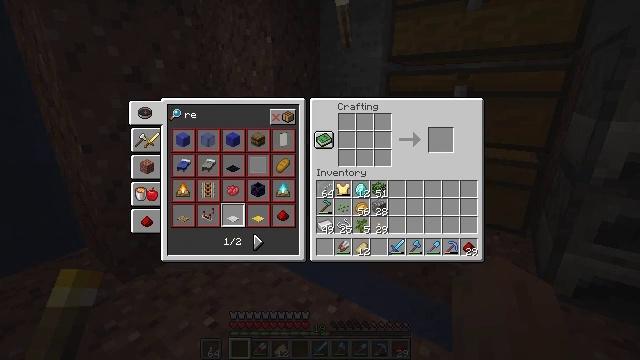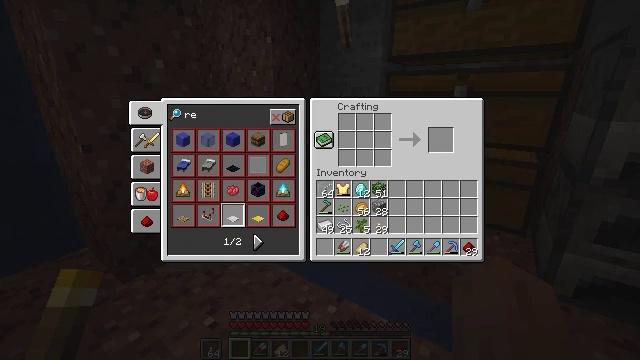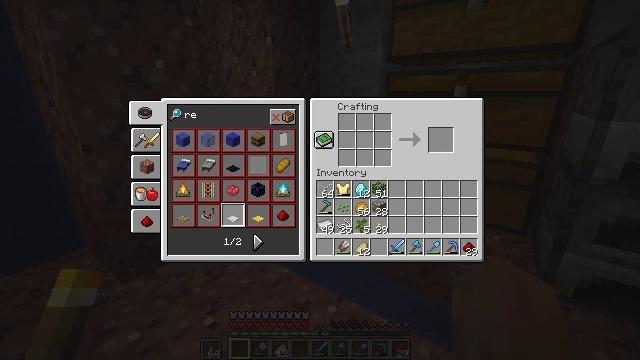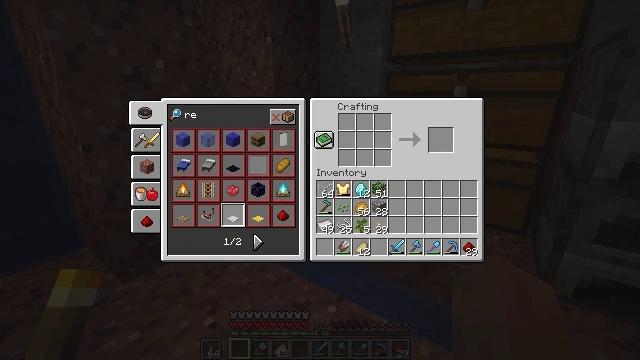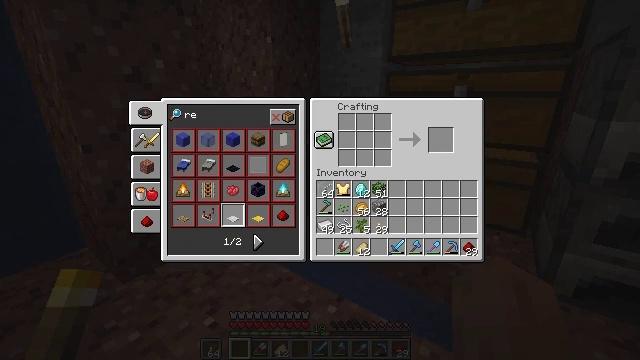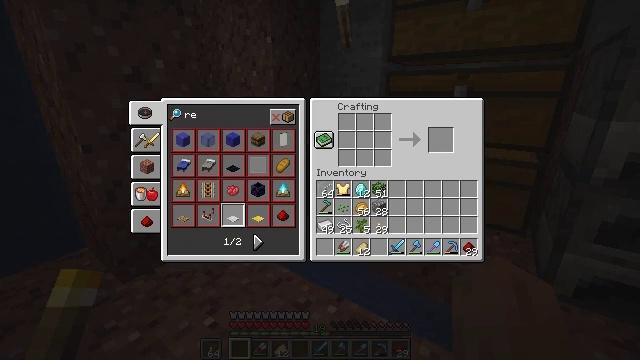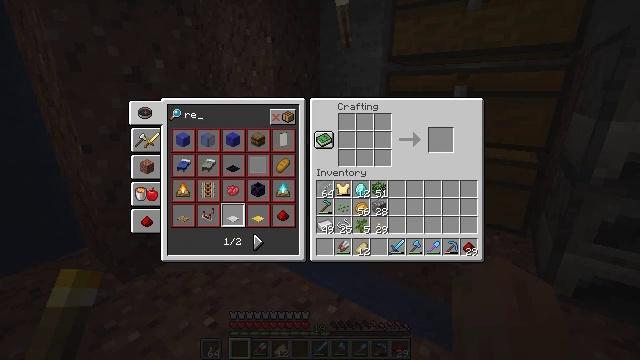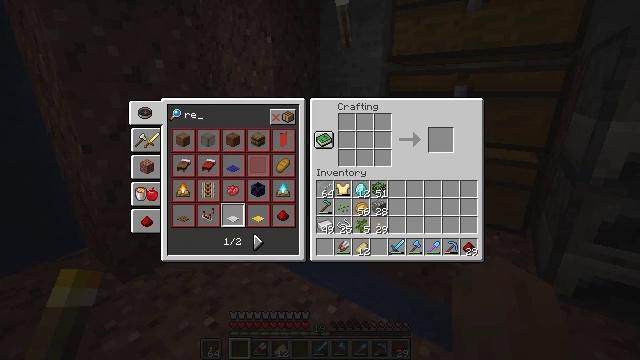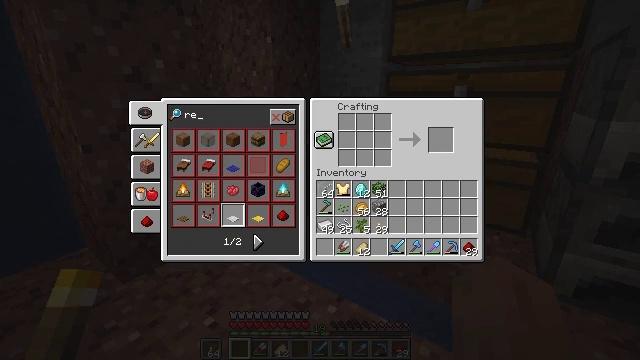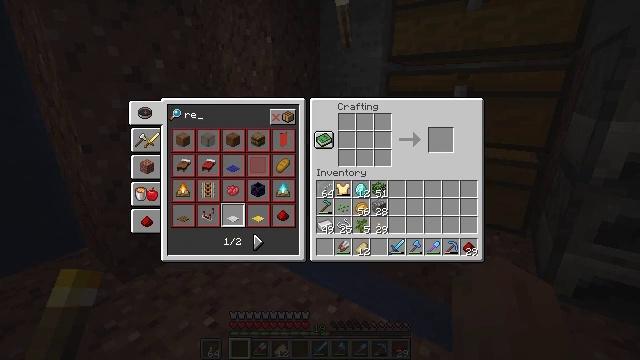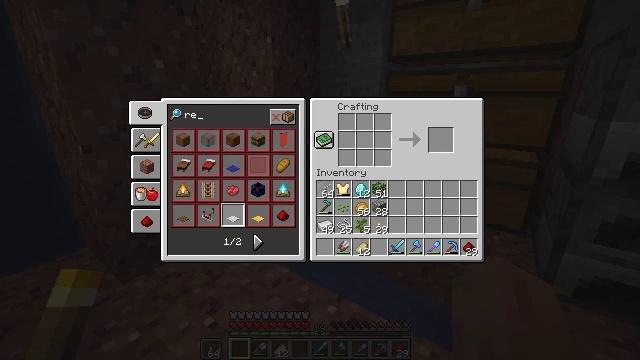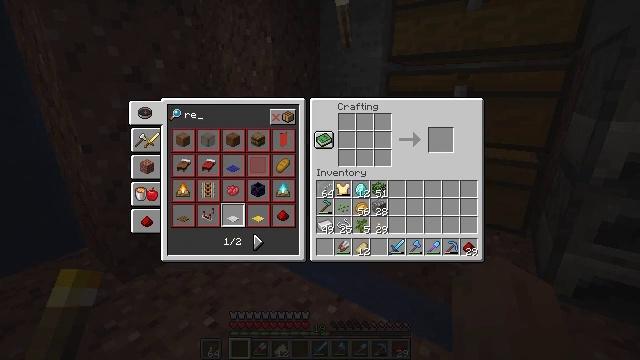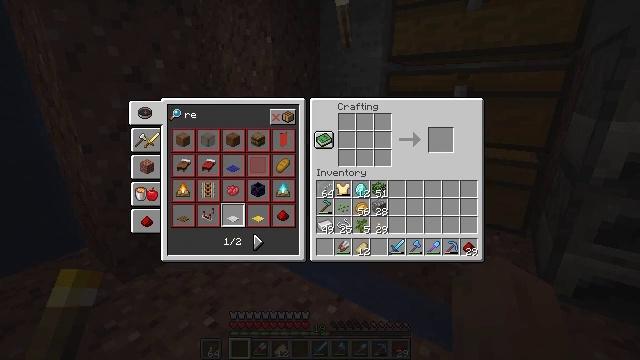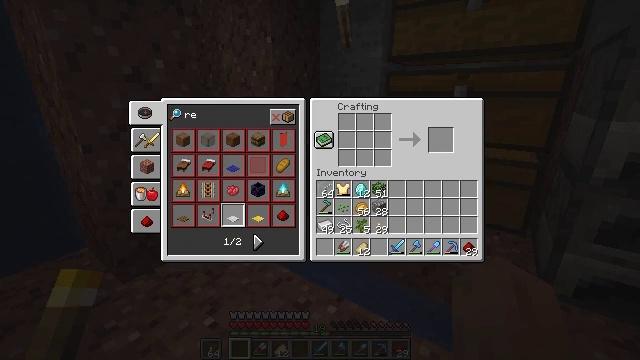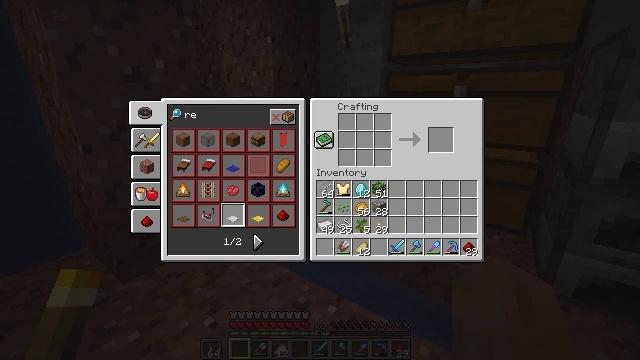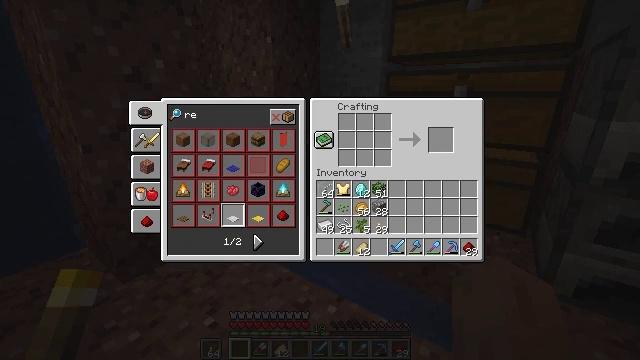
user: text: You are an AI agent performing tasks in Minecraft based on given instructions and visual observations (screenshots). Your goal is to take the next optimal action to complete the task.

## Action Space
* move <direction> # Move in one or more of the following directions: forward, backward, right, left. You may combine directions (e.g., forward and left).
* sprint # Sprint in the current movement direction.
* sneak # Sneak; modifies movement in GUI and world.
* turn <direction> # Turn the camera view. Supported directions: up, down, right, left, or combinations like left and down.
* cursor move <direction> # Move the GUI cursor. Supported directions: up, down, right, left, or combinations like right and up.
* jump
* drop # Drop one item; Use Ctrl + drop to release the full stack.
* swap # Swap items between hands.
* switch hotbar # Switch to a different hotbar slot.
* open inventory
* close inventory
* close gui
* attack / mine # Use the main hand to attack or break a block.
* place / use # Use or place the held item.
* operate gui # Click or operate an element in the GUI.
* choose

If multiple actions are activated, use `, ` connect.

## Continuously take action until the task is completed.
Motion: motion action
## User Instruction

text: Create glass by smelting sand.
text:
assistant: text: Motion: no_op
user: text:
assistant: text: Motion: no_op
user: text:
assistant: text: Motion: no_op
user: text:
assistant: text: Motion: no_op
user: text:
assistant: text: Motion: no_op
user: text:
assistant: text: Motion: no_op
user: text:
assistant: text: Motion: no_op
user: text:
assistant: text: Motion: no_op
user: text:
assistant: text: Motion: no_op
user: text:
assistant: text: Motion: no_op
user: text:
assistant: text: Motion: no_op
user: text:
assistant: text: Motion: no_op
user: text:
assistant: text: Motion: no_op
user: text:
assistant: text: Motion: no_op
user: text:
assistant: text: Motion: no_op
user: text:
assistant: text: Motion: no_op
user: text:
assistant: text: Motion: no_op
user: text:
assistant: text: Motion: no_op
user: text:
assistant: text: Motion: no_op
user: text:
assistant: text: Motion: no_op
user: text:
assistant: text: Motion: no_op
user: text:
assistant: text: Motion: no_op
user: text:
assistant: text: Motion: no_op
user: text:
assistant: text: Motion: no_op
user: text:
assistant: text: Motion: no_op
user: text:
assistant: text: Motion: no_op
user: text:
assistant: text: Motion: cursor move down
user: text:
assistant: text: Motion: cursor move down
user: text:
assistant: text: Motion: cursor move down
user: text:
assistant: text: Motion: no_op